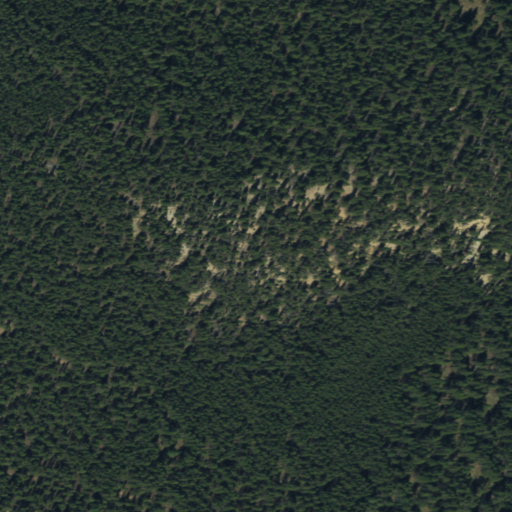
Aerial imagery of mountain in Colorado named Missouri Hill containing only evergreen forest